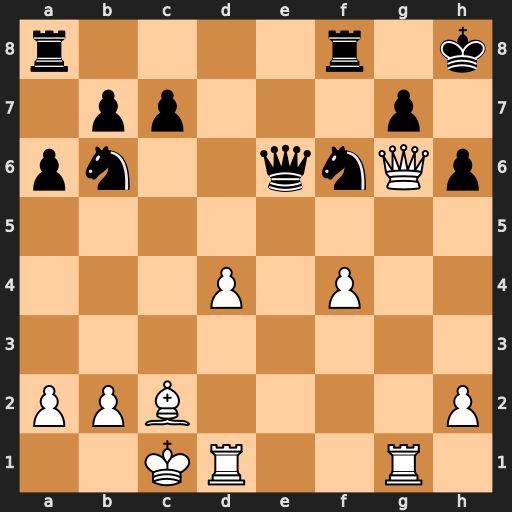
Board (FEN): r4r1k/1pp3p1/pn2qnQp/8/3P1P2/8/PPB4P/2KR2R1
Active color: w
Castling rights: -
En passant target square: -
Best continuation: Qxg7#